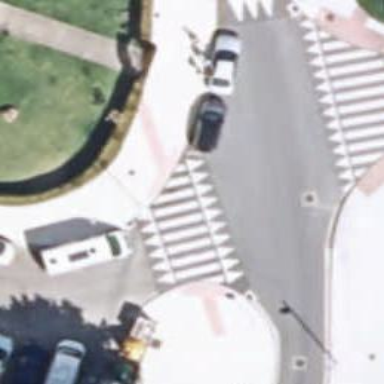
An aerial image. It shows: Marked crossing with zebra markings and traffic calming table.